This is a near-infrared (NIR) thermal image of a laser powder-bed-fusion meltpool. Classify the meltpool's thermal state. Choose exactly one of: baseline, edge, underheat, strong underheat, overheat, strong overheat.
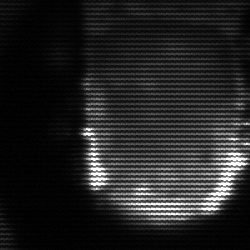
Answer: baseline